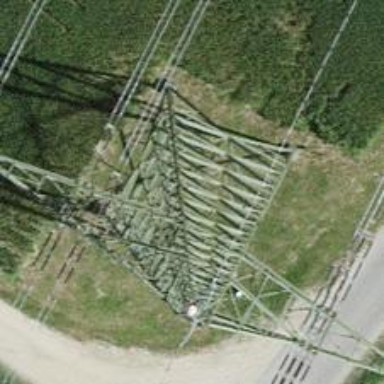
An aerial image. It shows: Power tower.